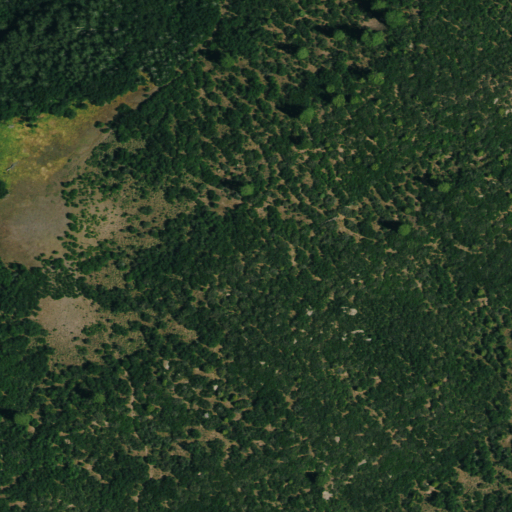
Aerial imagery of depression(s) in Colorado named Davis Basin containing deciduous forest and shrub